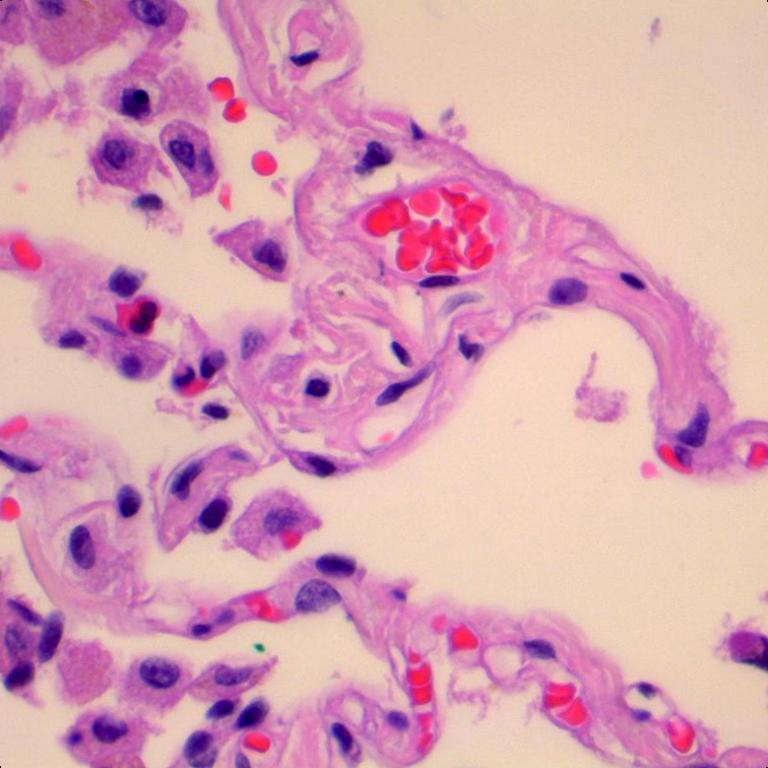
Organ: lung
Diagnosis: benign